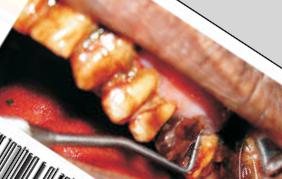
Condition: Tooth Discoloration